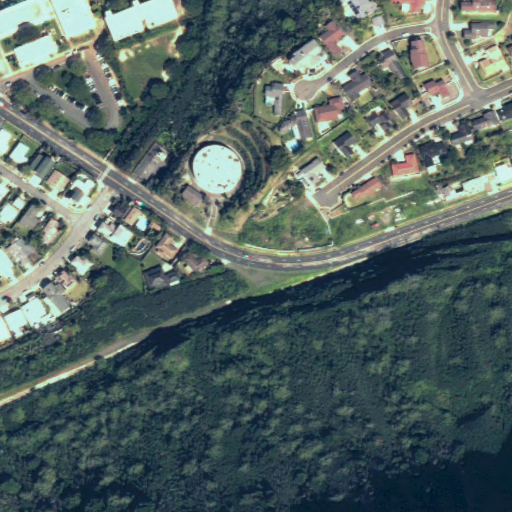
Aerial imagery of gap in Hawaii named Kamehame Gap containing only unknown